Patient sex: M
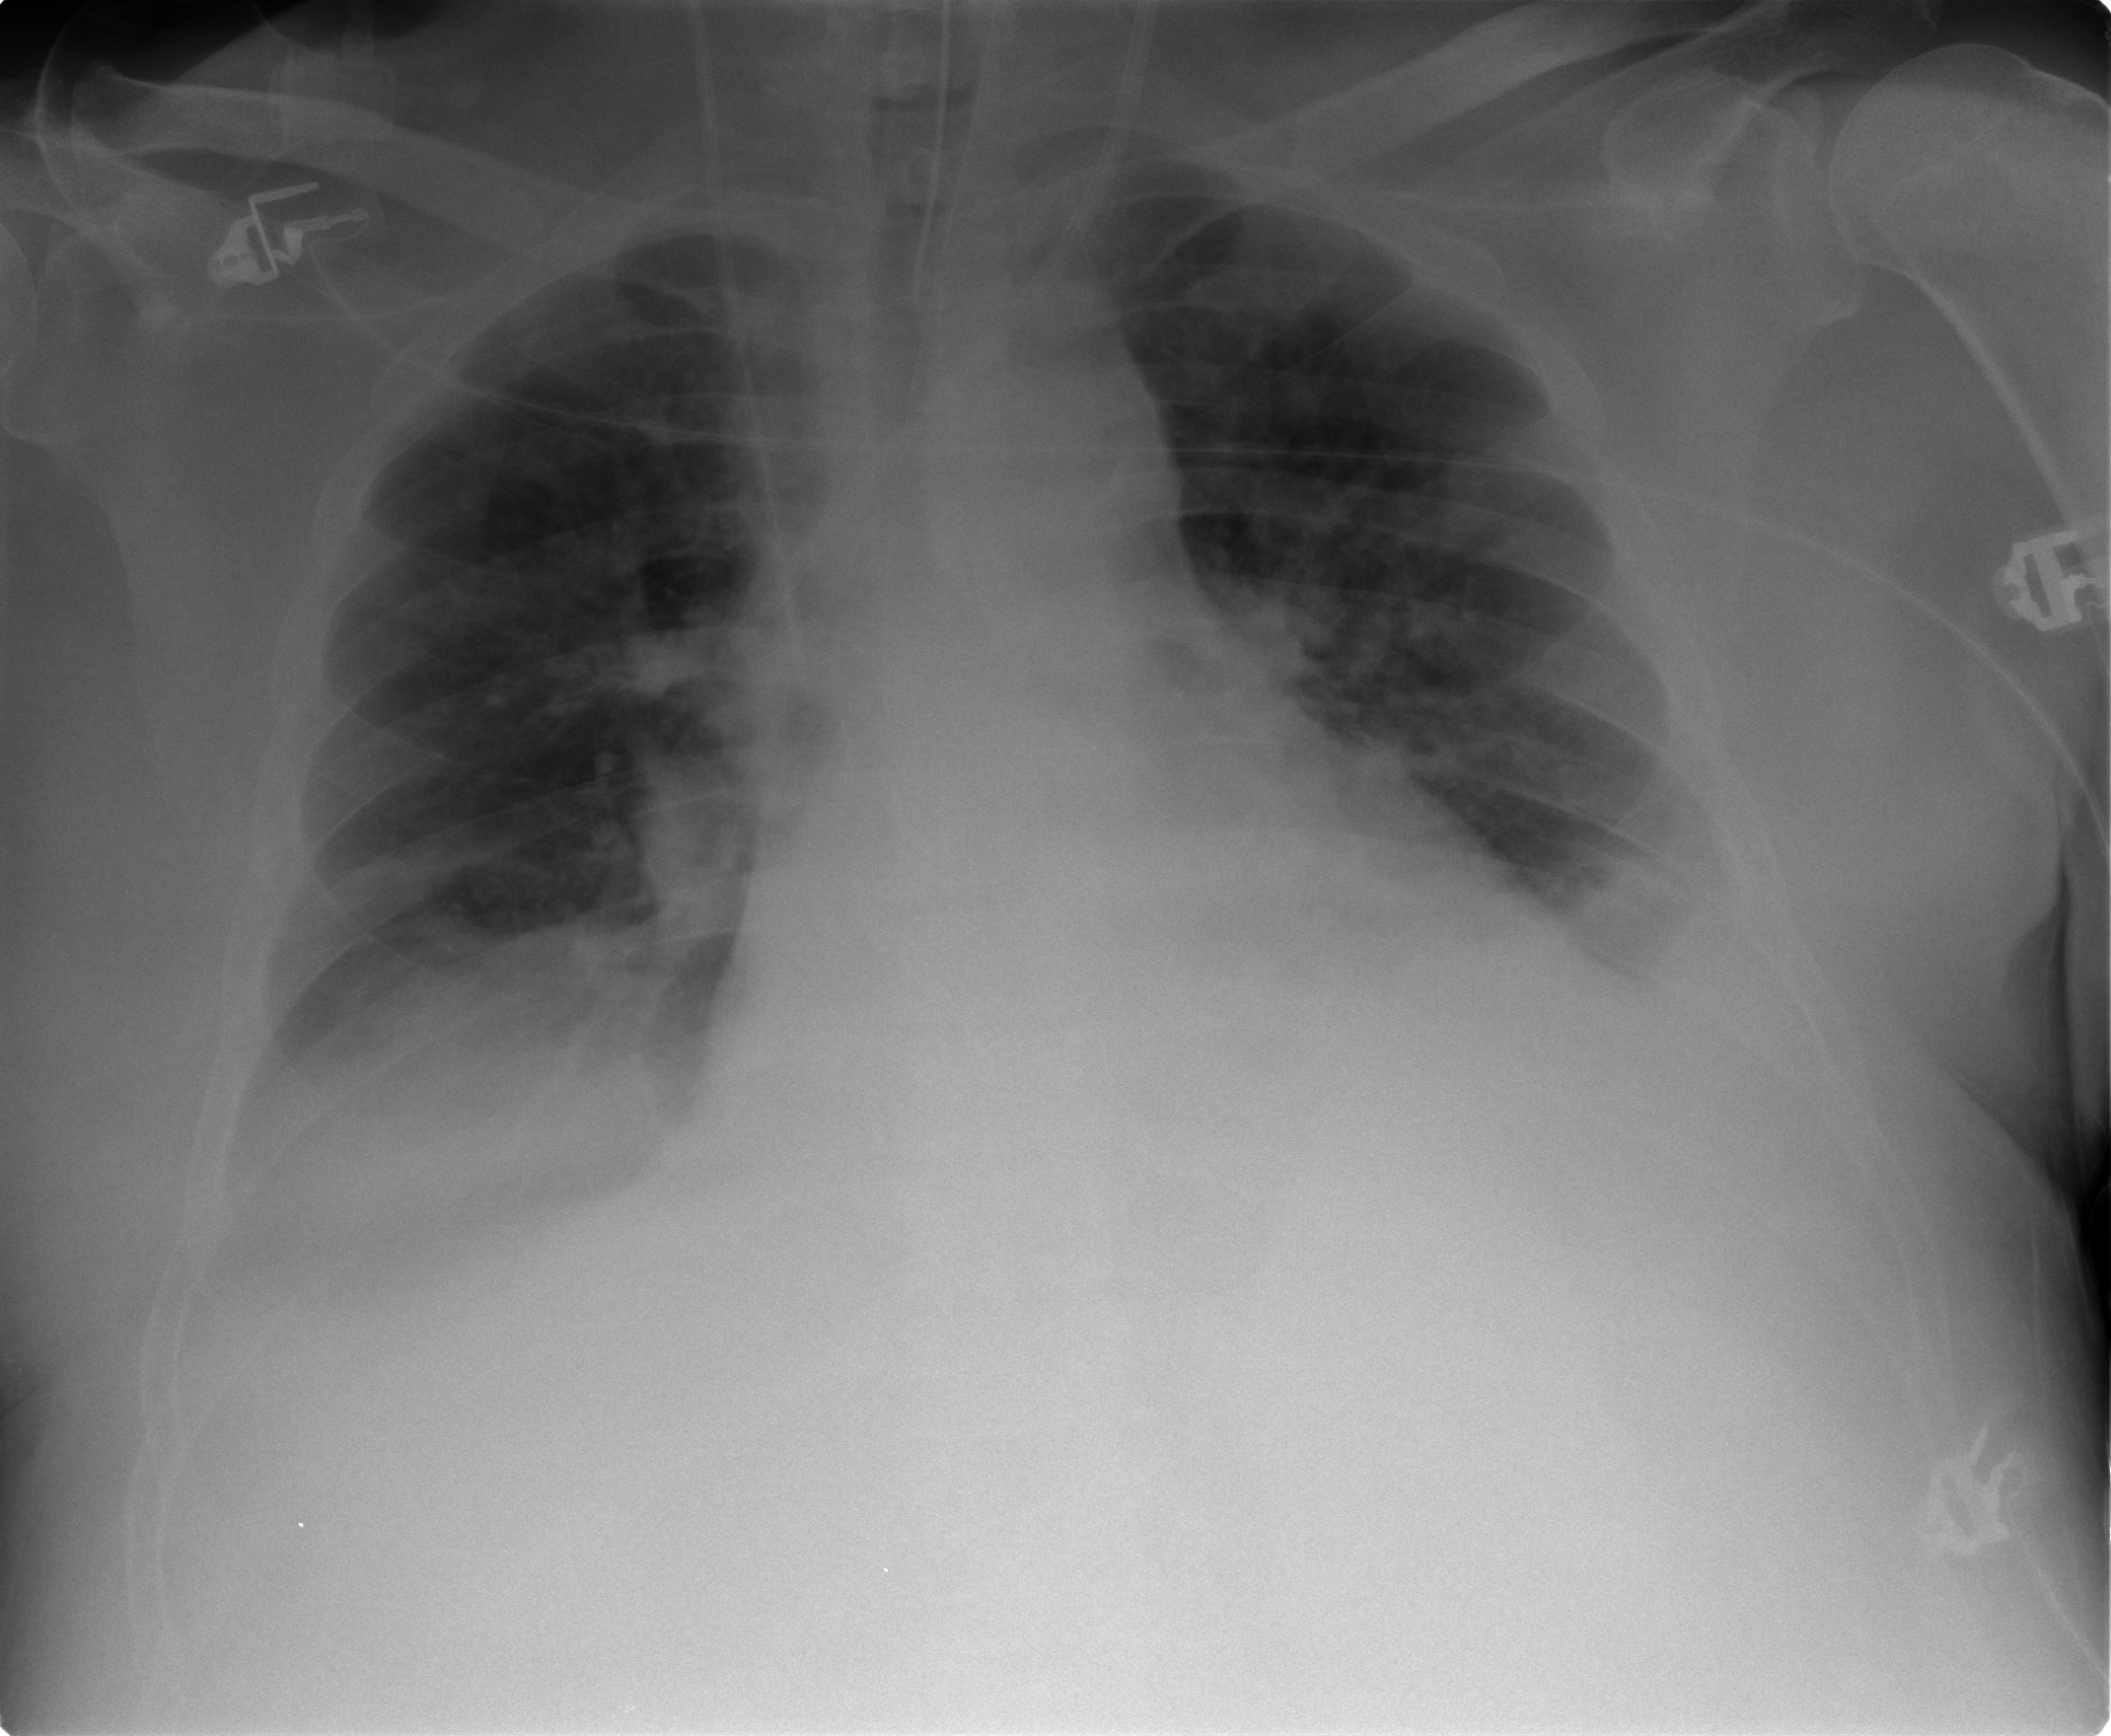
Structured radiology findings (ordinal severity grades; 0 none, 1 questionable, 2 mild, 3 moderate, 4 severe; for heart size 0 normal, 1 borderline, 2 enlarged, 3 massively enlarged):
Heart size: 2
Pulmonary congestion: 0
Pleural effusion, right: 2
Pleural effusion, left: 2
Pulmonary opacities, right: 1
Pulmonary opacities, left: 1
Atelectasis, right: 3
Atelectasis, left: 2